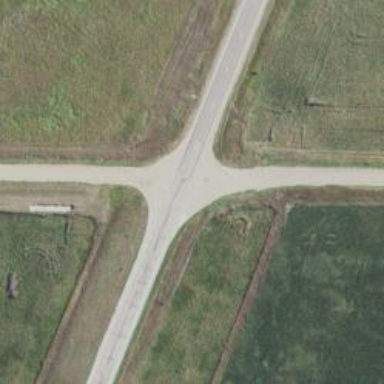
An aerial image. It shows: Road with stop sign.